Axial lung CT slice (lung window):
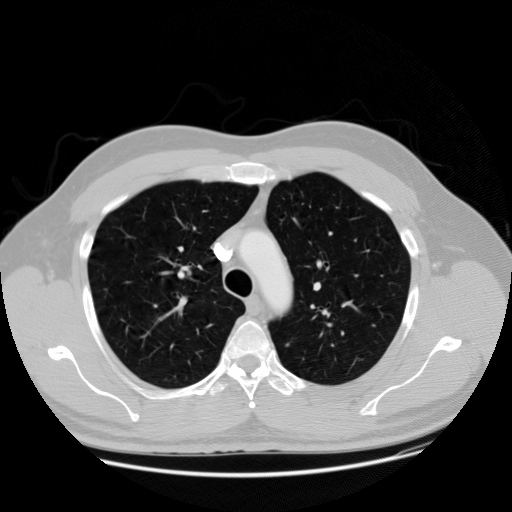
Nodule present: no